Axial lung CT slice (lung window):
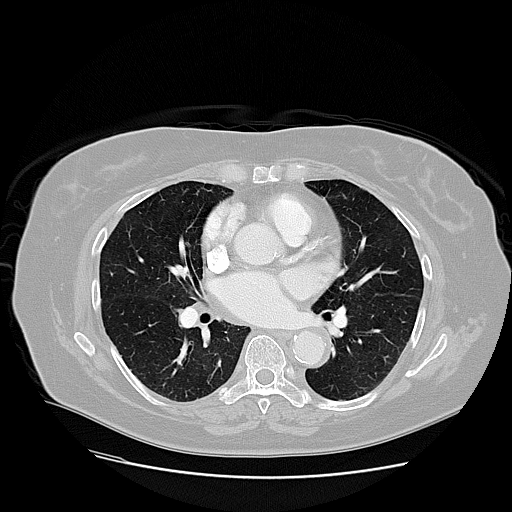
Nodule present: no